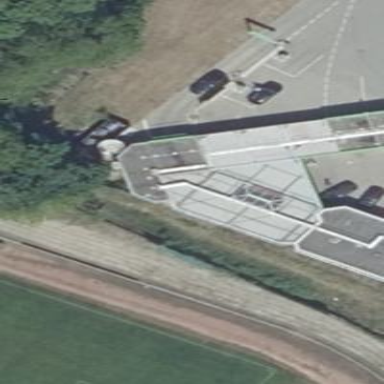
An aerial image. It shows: Close-up view of roof of building.